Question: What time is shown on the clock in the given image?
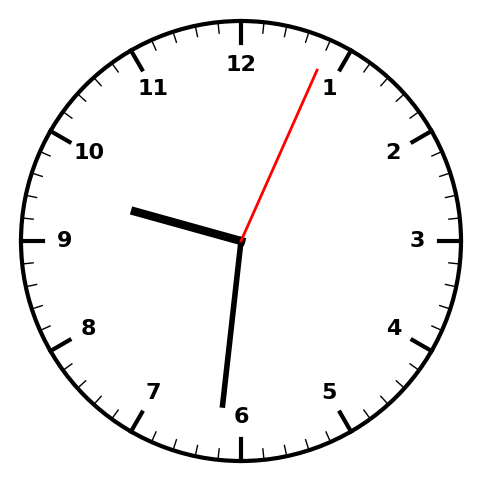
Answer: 09:31:04